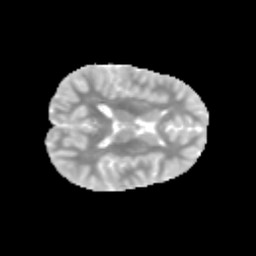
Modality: MD
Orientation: axial
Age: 9
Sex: female
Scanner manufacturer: siemens
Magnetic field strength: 3 T
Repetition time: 3.8 s
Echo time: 0.07 s